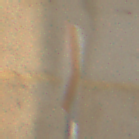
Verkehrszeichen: RichtungstafelnInKurvenKleinLinks
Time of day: SunriseSunset
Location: Roofed (Suburban)
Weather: Clear
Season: NotSpecified
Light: Natural